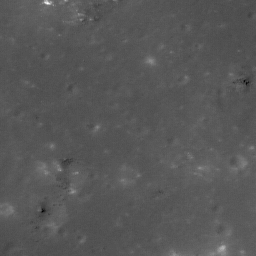
Host type: background_regolith
Lunar coordinates: latitude nan, longitude nan